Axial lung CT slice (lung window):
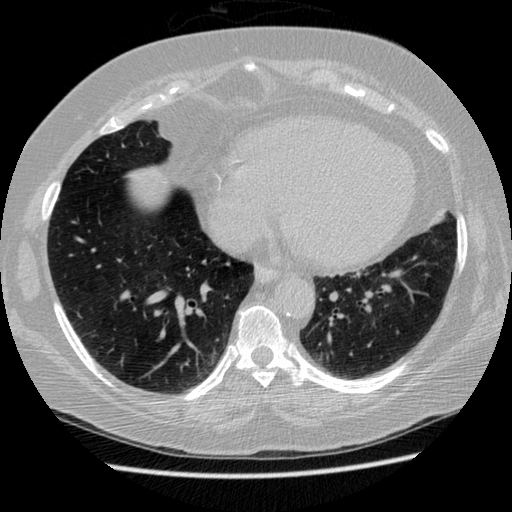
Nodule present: no